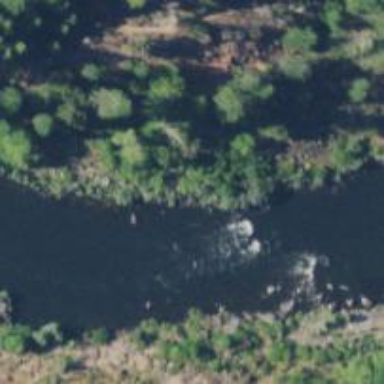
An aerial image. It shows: Scene featuring rapids in waterway.